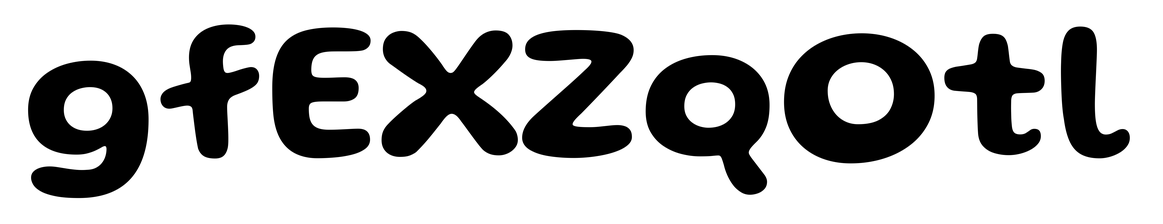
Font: Gluten_SemiBold